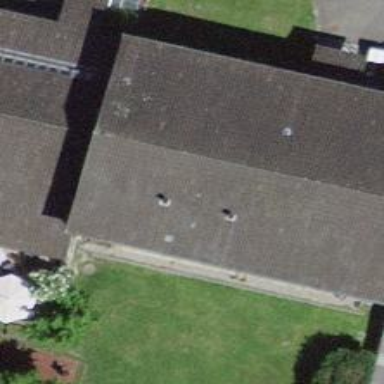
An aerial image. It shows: Kindergarten.